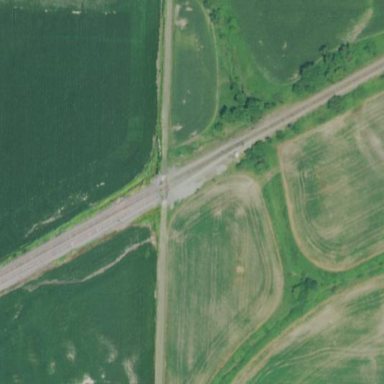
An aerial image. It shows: Spur junction in the railway landuse.